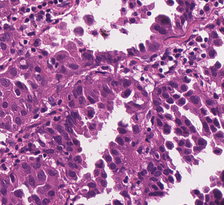
Tumor epithelial tissue: yes
Tumor-associated stroma tissue: yes
Normal tissue: no